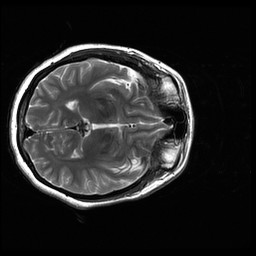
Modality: T2w
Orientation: axial
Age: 30
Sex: female
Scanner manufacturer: ge
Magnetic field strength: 3 T
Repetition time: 5.192 s
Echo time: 0.1003 s